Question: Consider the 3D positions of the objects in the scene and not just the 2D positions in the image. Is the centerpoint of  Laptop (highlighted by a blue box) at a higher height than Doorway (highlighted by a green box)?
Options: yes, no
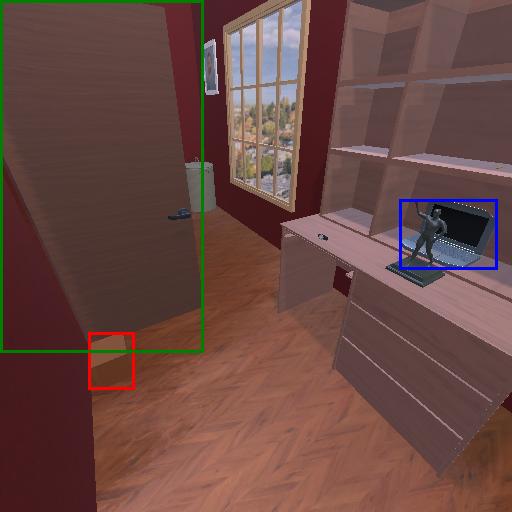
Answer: yes